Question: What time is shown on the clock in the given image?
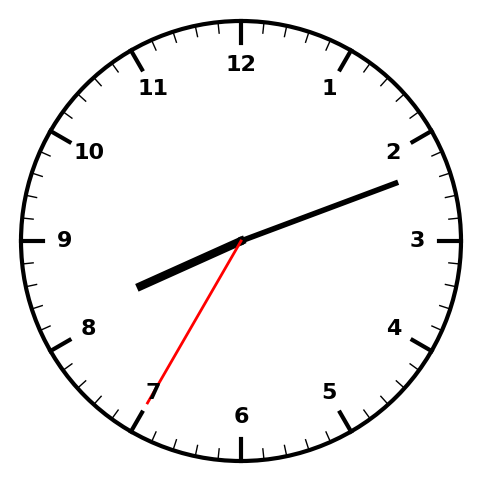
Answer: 08:11:35